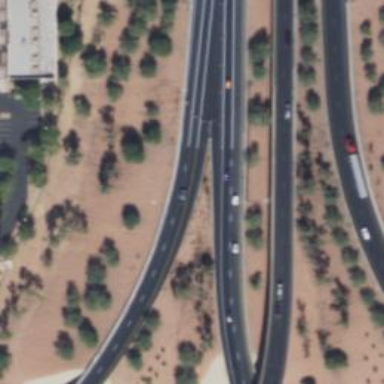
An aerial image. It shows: Asphalt motorway.